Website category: sports
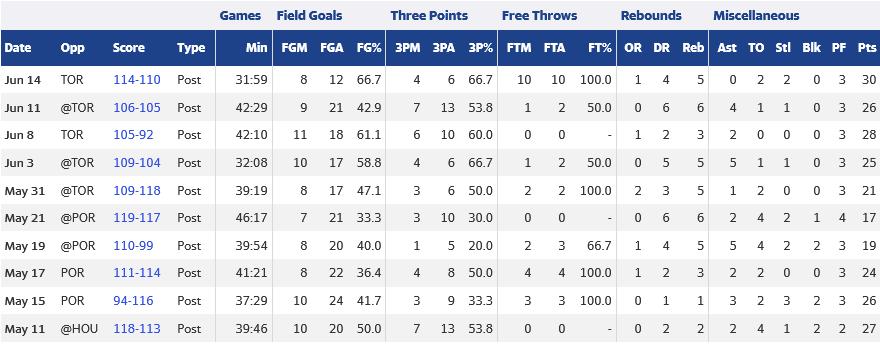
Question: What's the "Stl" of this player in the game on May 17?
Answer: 0

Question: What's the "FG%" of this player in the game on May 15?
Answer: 41.7

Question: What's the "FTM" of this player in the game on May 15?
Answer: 3

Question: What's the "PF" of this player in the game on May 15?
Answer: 3

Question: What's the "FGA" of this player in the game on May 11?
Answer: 20

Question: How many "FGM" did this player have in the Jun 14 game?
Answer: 8

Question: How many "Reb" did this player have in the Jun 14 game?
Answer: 5

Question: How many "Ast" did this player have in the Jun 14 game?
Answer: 0

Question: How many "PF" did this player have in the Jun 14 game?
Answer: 3

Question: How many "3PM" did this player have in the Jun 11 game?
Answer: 7

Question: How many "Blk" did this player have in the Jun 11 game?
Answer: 0

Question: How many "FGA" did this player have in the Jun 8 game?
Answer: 18

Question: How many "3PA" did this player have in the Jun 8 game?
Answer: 10

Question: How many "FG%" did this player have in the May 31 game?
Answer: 47.1

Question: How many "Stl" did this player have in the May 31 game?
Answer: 0

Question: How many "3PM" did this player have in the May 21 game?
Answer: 3

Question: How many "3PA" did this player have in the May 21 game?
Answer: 10

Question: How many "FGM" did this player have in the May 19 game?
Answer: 8

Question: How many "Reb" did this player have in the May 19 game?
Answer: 5

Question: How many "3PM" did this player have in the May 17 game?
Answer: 4

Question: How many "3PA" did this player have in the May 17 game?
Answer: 8

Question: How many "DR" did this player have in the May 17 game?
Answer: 2

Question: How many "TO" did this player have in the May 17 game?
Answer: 2

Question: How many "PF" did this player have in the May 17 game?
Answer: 3

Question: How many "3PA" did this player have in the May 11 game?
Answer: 13

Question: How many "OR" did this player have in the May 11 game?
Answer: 0

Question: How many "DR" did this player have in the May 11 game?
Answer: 2

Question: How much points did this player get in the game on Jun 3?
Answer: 25

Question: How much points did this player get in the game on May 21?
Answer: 17

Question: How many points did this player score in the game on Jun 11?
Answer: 26

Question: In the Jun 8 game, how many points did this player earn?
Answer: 28

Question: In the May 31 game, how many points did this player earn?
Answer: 21

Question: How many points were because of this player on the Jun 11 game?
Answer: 26

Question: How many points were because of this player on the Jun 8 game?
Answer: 28

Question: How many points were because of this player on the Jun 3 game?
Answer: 25